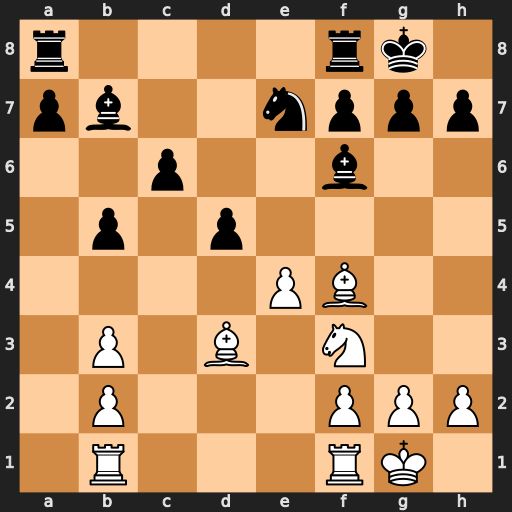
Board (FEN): r4rk1/pb2nppp/2p2b2/1p1p4/4PB2/1P1B1N2/1P3PPP/1R3RK1
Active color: w
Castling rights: -
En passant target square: -
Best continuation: e5 Ng6 Bxg6 hxg6 exf6